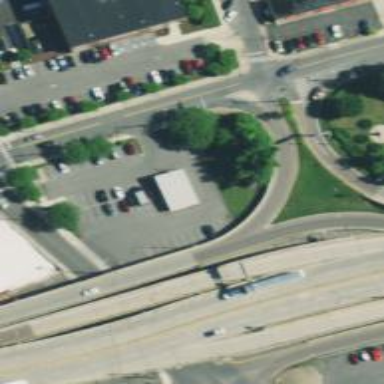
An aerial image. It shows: Parking area.